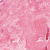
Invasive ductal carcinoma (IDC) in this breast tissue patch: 0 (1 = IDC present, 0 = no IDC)